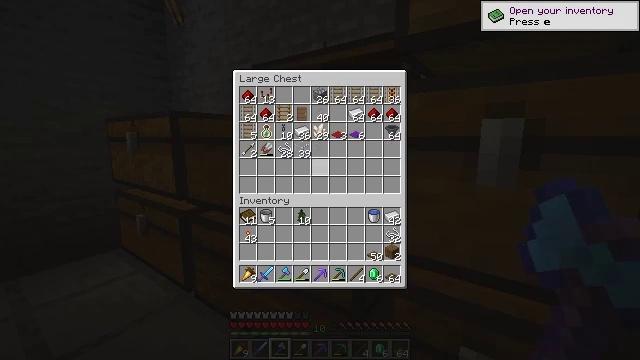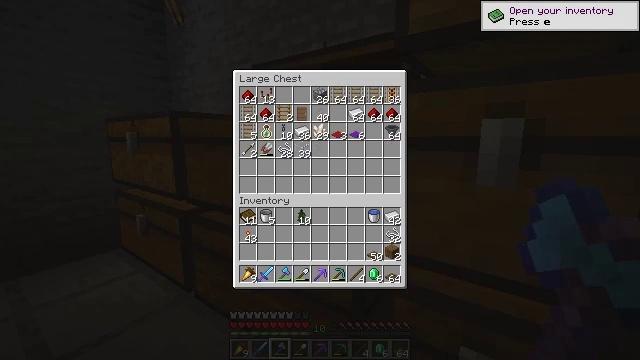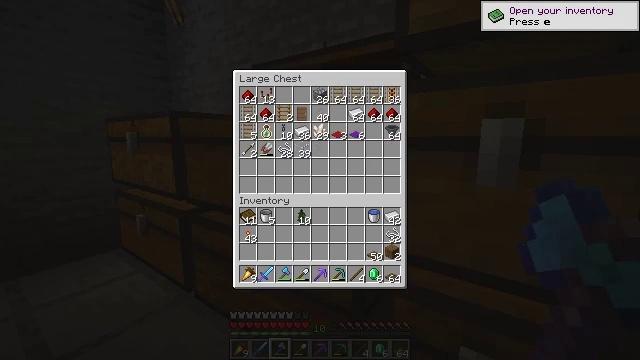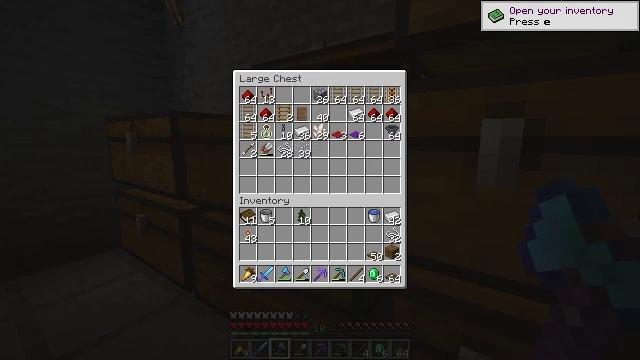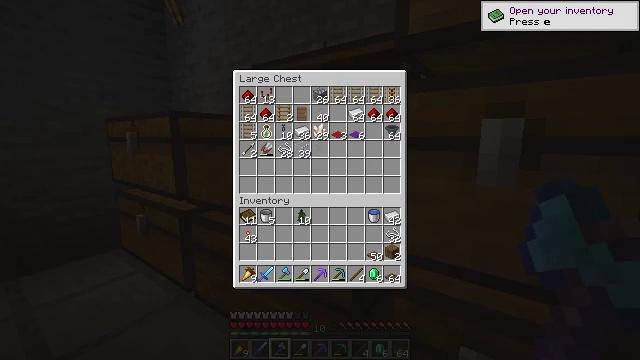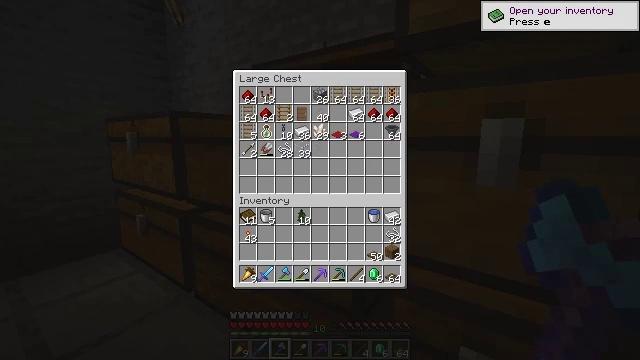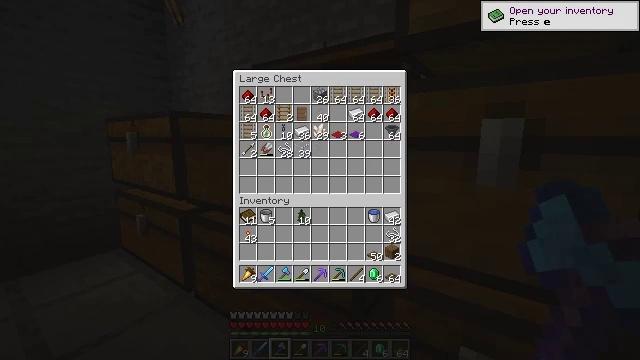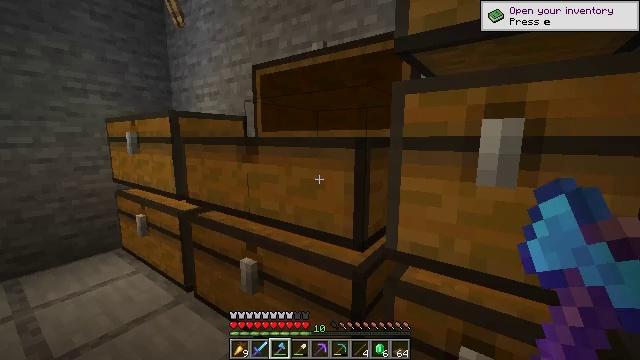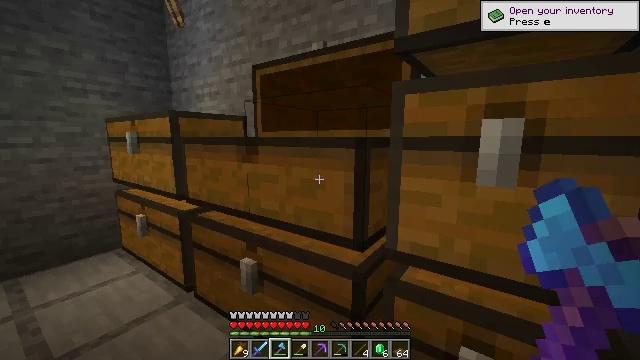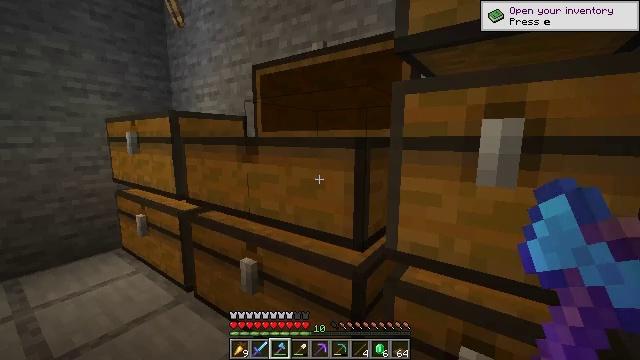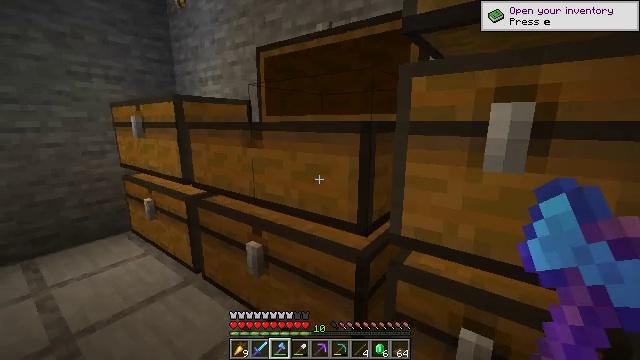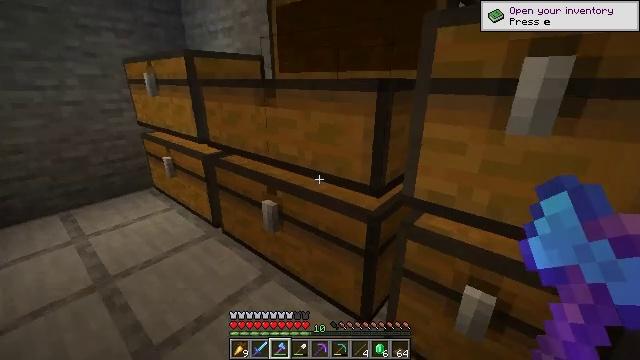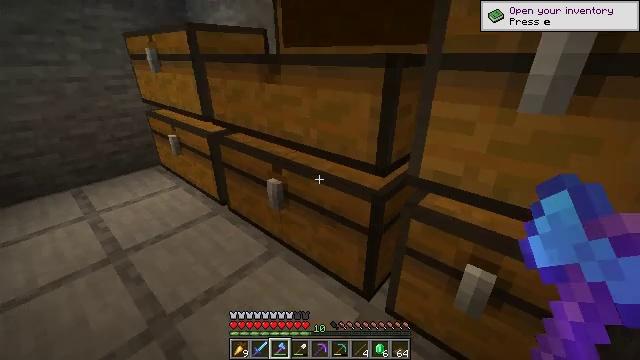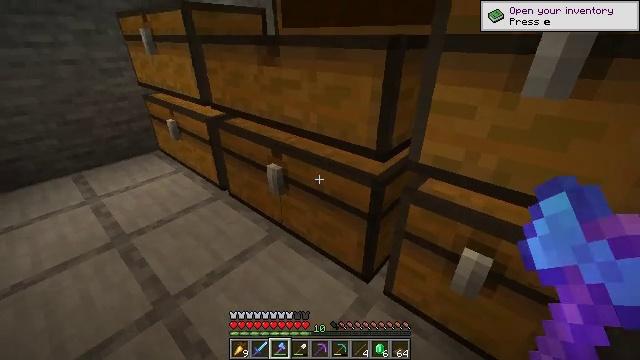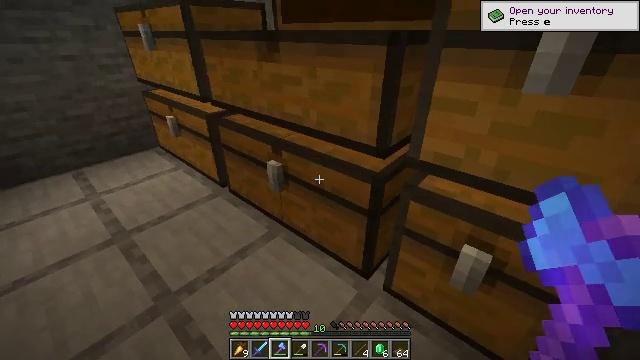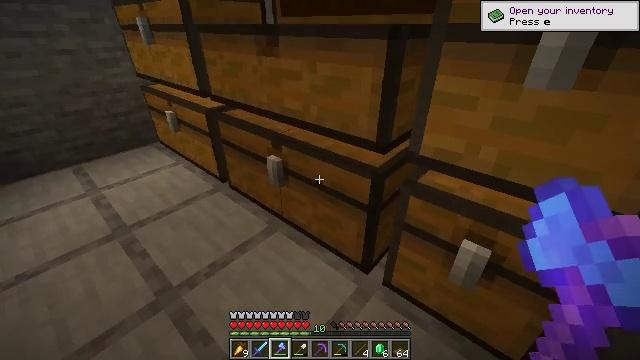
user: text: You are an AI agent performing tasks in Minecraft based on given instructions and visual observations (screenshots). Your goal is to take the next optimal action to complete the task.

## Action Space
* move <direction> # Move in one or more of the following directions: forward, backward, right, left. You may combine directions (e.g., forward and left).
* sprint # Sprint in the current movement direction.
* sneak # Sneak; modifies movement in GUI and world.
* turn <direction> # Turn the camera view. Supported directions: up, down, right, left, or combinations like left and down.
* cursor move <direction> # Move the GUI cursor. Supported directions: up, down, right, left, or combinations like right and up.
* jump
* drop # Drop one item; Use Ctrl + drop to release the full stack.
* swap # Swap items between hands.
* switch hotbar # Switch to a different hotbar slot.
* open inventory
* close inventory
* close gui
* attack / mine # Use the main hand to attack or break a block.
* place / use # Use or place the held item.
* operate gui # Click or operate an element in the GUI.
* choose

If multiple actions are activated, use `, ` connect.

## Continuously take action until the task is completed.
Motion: motion action
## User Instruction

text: Craft the fishing rod at the crafting table.
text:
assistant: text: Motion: sneak, turn down
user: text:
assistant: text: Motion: turn down
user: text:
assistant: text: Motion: no_op
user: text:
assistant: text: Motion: no_op
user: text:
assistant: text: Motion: no_op
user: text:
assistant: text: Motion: no_op
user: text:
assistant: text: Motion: no_op
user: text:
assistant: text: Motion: no_op
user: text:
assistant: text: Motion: no_op
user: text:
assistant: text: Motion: turn left and down
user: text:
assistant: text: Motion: turn left and down
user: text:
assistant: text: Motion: turn left and down
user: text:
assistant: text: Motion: turn down
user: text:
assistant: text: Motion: no_op
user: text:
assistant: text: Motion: turn down
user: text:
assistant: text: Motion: no_op
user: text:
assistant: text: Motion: no_op
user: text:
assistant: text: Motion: use / place
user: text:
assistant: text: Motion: use / place
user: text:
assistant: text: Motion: use / place
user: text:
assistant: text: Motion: no_op
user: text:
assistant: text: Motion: no_op
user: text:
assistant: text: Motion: no_op
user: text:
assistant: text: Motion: no_op
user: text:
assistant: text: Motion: no_op
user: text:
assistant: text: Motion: no_op
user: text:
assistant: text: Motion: no_op
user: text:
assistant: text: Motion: no_op
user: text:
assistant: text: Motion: no_op
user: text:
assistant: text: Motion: no_op